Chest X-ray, PA view. Patient: 47 years old, sex M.
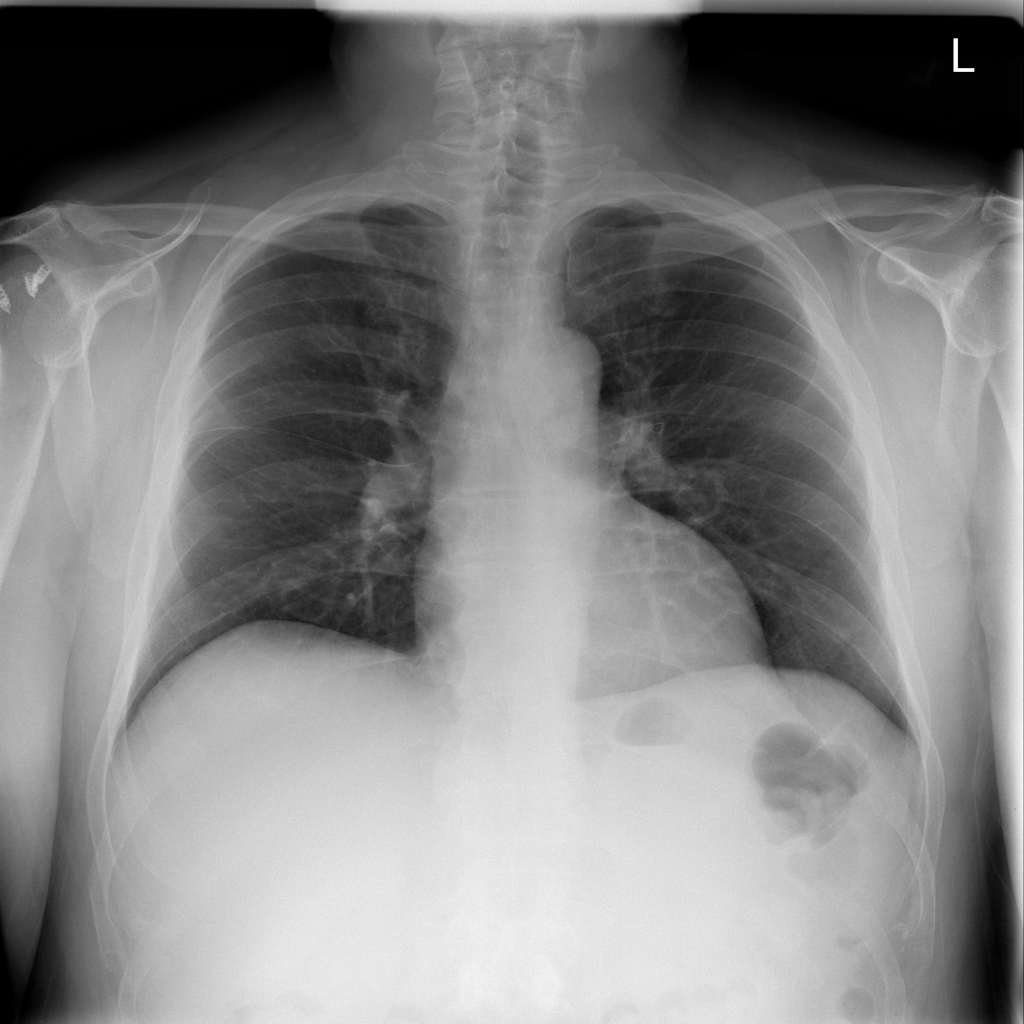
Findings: No Finding